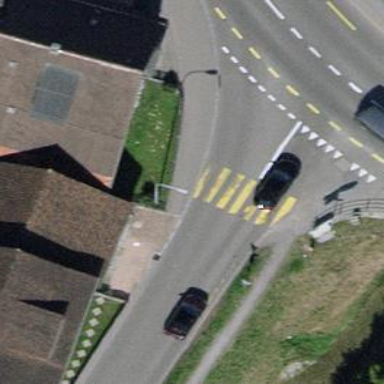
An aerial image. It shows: Marked zebra crossing with visible markings.